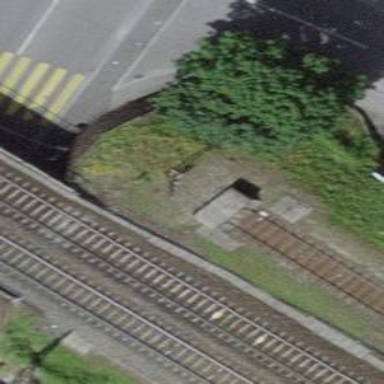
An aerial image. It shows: Railway buffer stop.